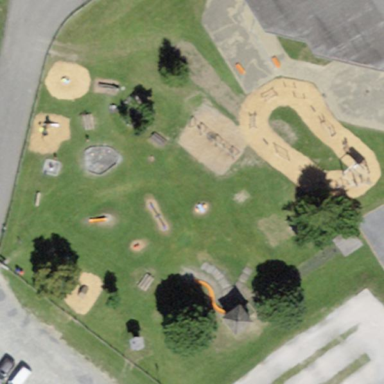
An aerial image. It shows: Playground area for leisure land.